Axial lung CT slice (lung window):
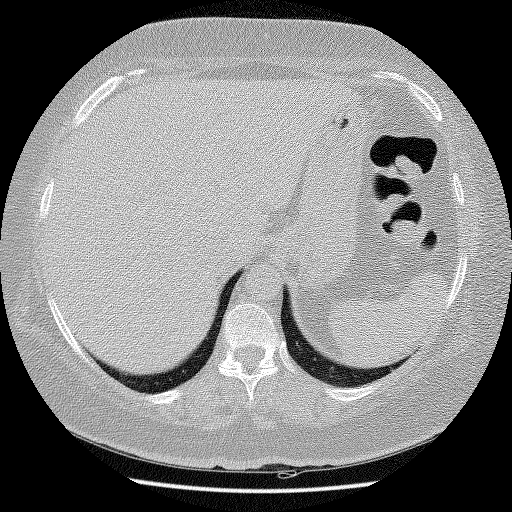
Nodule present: no